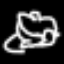
Label: frog